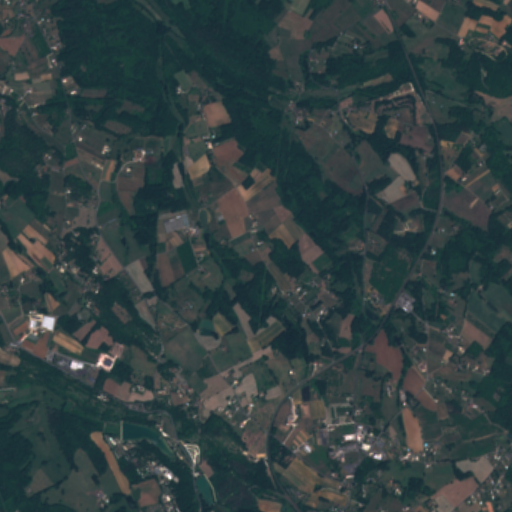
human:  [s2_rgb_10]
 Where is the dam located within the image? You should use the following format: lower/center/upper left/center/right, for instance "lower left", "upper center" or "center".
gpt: The dam is located in the lower center of the image.
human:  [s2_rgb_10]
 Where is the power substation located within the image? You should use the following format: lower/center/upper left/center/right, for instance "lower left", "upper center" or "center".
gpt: The power substation is located in the lower center of the image.
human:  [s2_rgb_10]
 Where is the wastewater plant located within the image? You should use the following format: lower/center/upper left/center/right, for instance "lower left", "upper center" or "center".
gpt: The wastewater plant is located in the lower left of the image.
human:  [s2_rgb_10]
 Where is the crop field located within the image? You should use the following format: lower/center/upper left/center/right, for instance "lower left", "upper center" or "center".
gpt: There is no crop field in the image.